Aerial crown-view tile of a tropical tree (Barro Colorado Island, Panama), acquired 20241216:
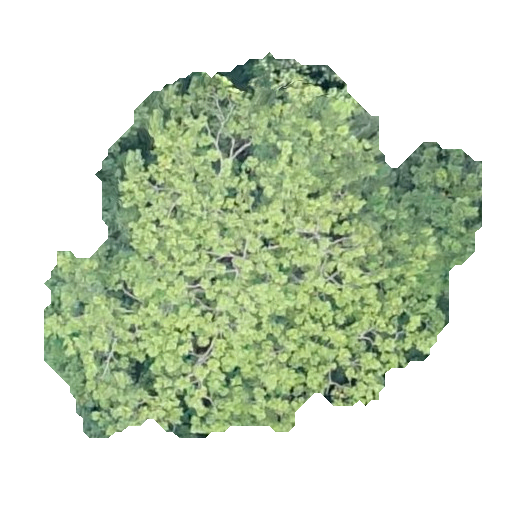
Species: Simarouba amara
GBIF accepted scientific name: Simarouba amara
Crown area: 170.079 m²